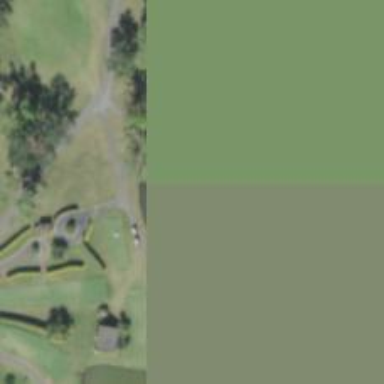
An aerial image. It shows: Path designated for golf carts.